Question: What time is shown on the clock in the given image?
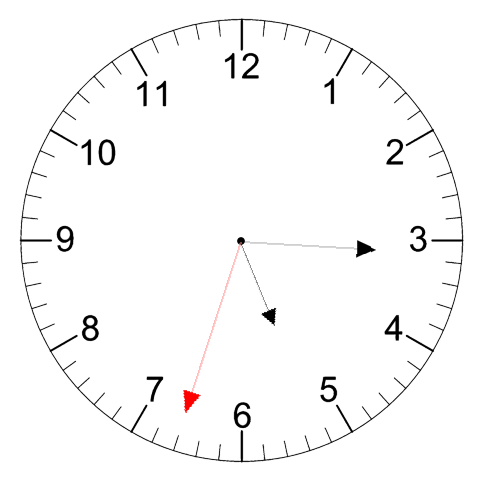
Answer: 05:15:33